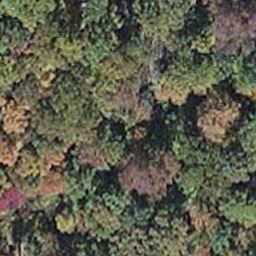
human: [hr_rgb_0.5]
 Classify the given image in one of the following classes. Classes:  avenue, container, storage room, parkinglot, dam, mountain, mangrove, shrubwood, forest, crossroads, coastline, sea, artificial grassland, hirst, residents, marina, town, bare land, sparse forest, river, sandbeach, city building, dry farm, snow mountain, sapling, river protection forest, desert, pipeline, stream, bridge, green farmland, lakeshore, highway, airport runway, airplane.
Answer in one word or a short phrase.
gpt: mangrove